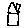
Label: house